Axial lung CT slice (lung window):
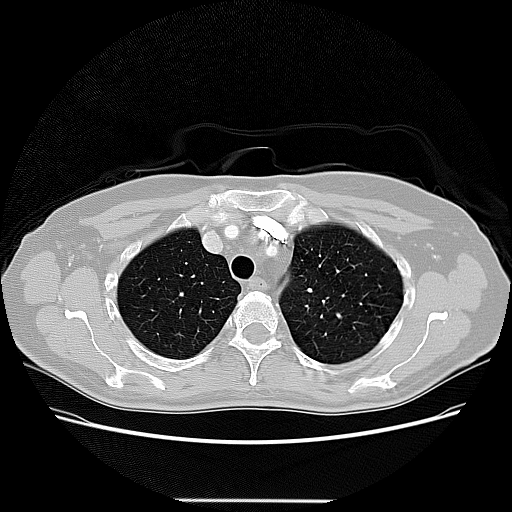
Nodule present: no